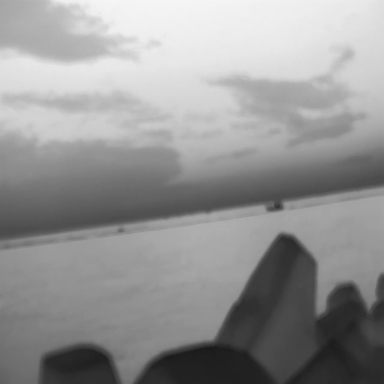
There are two bulk_carriers in the infrared image.